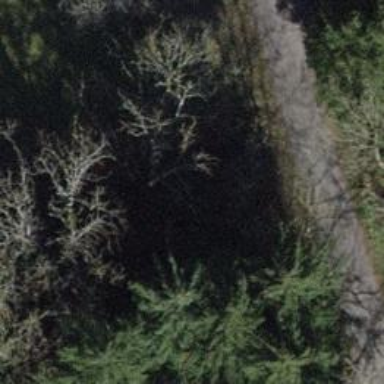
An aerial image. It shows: Culvert tunnel.